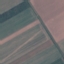
Label: AnnualCrop